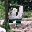
Label: 4